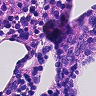
Metastatic tissue present: no